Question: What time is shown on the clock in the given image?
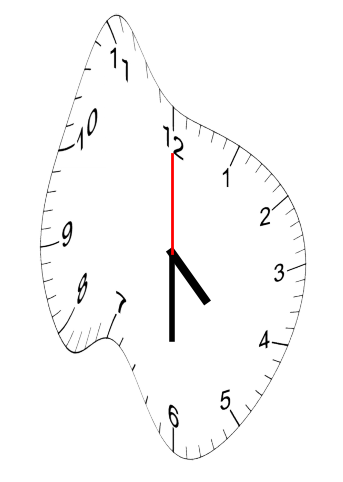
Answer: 04:30:00